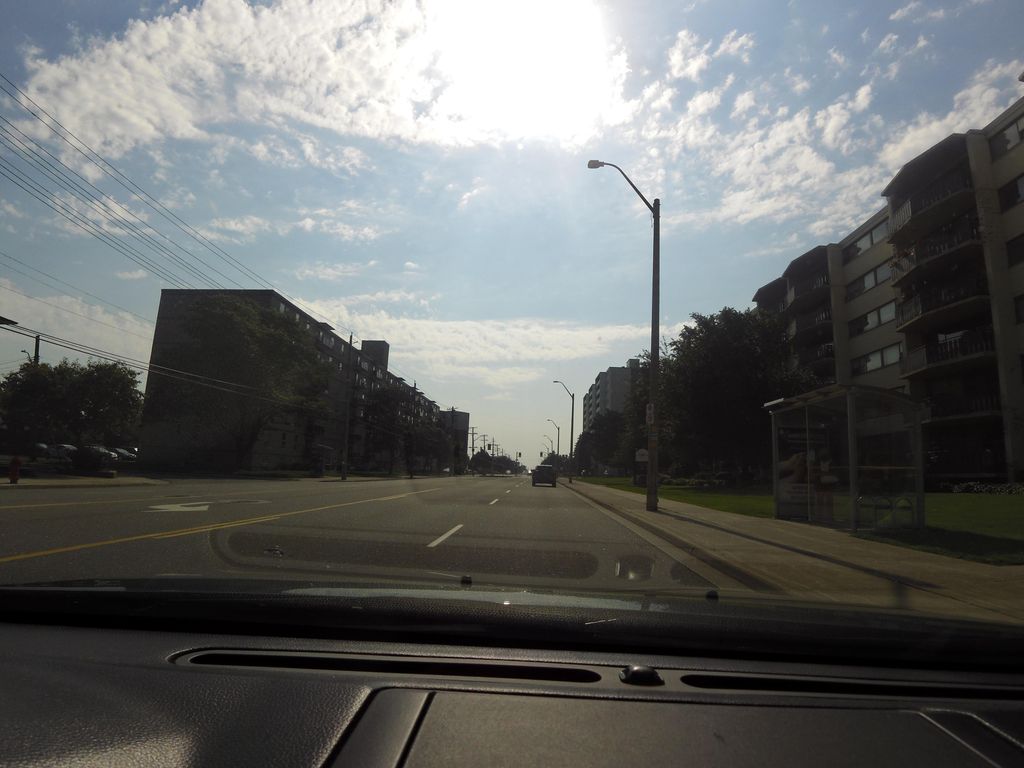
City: hamilton